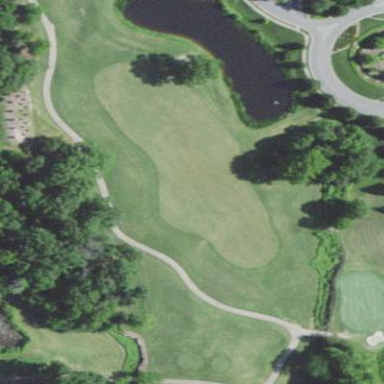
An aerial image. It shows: Grassy area designated as golf fairway.